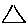
Label: triangle